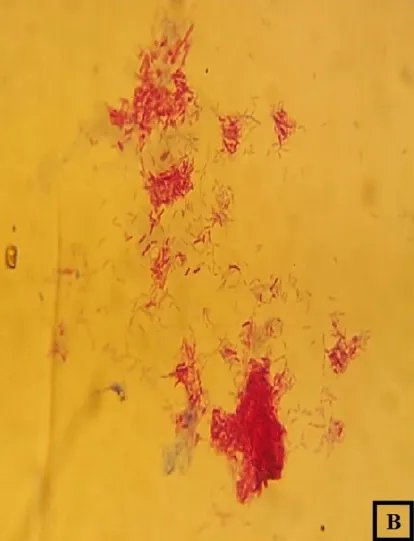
Acid-fast staining. Of
Mycobacterium arupense.
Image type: medical_photograph (skin_photograph)